Aerial crown-view tile of a tropical tree (Barro Colorado Island, Panama), acquired 20250512:
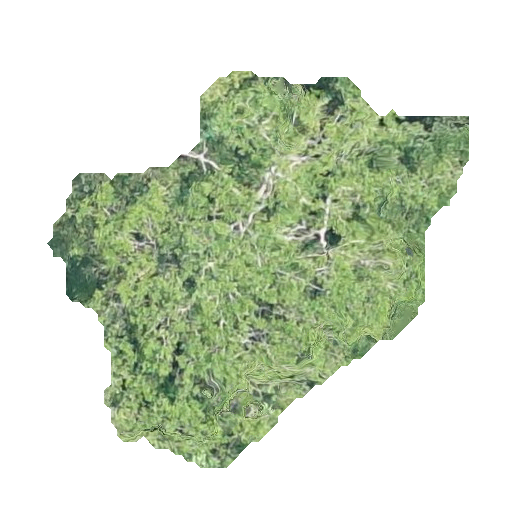
Species: Platypodium elegans
GBIF accepted scientific name: Platypodium elegans
Crown area: 149.892 m²